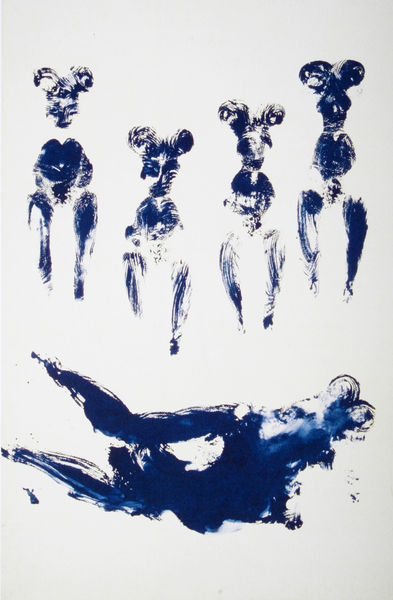
Titel: ANT 74. Anthropométrie sans titre, ANT 74. Anthropometrie ohne Titel
Künstler: Yves Klein
Institution: Privatsammlung
Schlagwörter: blau, feder, körper, weiß, akte, frauen, busen, frau, hintergrund, hunde, tiere, stehen, fünf, tanzen, ohren, beine, brüste, papier, laufen, spuren, abstrakt, modern, farbe, formen, herde, klein, figuren, bauch, oberschenkel, fallen, vier, liegende, druck, fliehen, tinte, fleck, flecken, rückansicht, rehe, schamhaare, fantasie, abdruck, kleckse, bleu, tief, aktion, schamhaar, tiefblau, decalcomanie, anthropometrie, rorschach, abdrücke, yves, yves klein, gewälzt, ibk, ikb, international klein blue, international yves klein blau, körperabdruck, nouveau realisme, trauma, wälzen, zurückbleiben